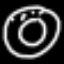
Label: donut